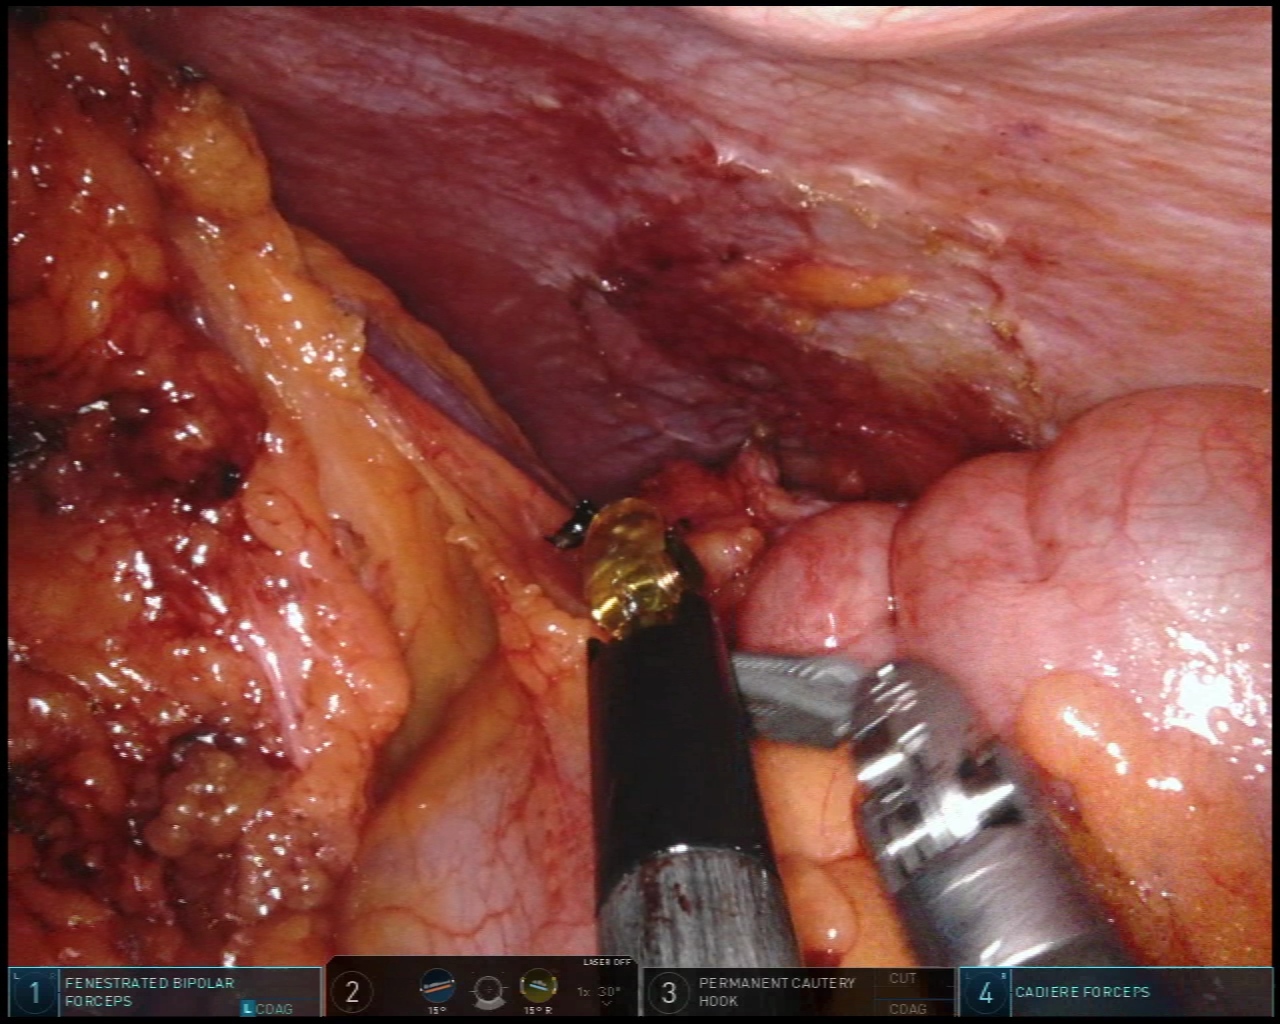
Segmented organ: spleen
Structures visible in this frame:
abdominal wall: yes
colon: yes
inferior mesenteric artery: no
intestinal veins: no
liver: no
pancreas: no
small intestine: no
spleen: yes
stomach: no
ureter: no
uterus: no
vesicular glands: no